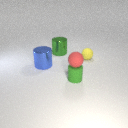
small red rubber sphere above small green rubber cylinder